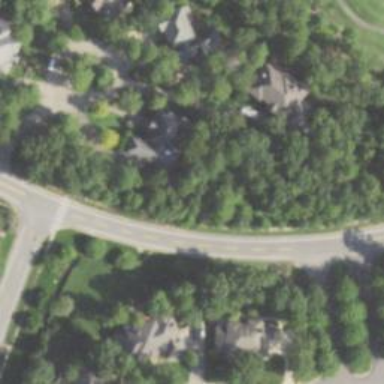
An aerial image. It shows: Footway along the road.